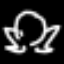
Label: frog